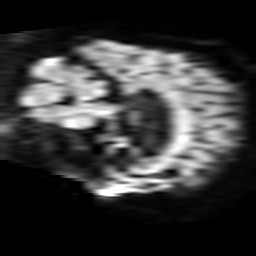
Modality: TRACE
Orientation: sagittal
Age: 85
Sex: female
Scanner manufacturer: philips
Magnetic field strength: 3 T
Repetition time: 3.084 s
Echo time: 0.076 s